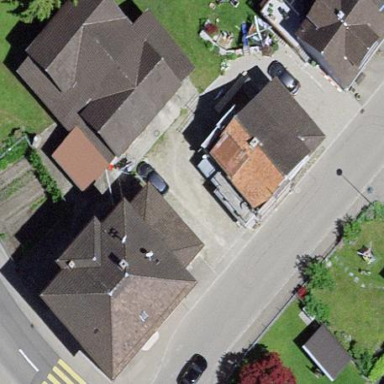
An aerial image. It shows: Simple house.